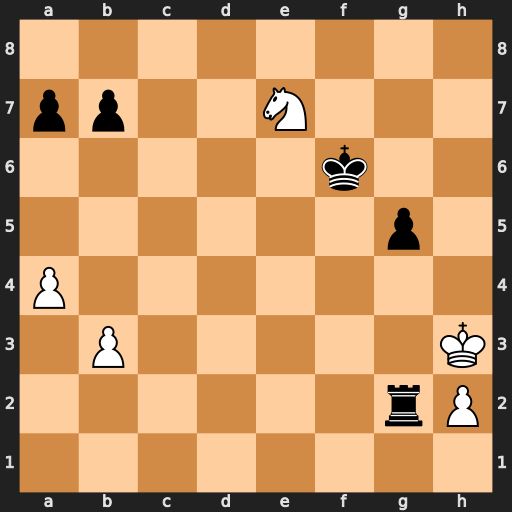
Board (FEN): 8/pp2N3/5k2/6p1/P7/1P5K/6rP/8
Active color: w
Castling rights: -
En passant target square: -
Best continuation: Ng8+ Kg7 Kxg2